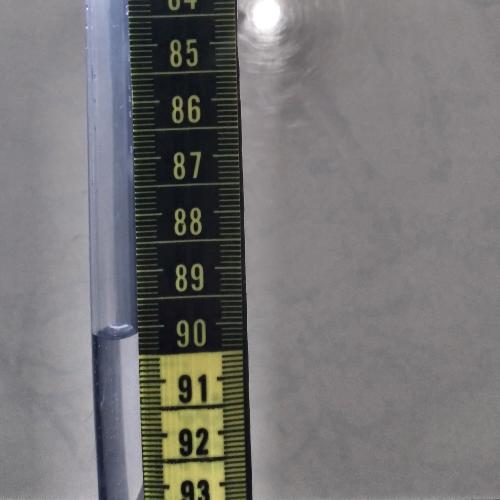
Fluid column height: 90.1 cm